Interaction volume radius: 10 \u00c5
Interaction volume height: 10 \u00c5
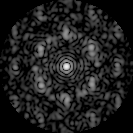
Disorder parameter: 0.6452